Interaction volume radius: 5 \u00c5
Interaction volume height: 10 \u00c5
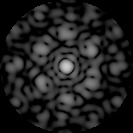
Disorder parameter: 0.6723